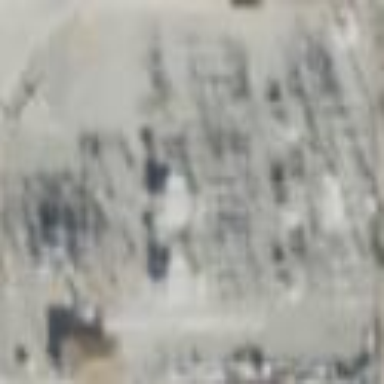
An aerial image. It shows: Outdoor distribution power substation.